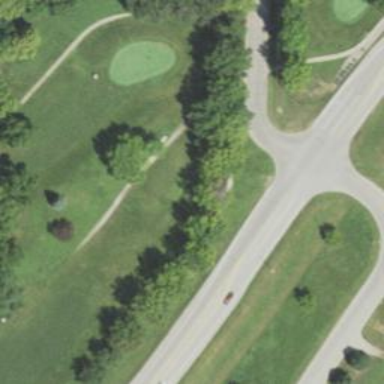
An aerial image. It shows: Well-maintained footway resembling grade1 track. It is path in golf course.